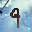
Label: 9